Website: home-depot
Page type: customer-info-address
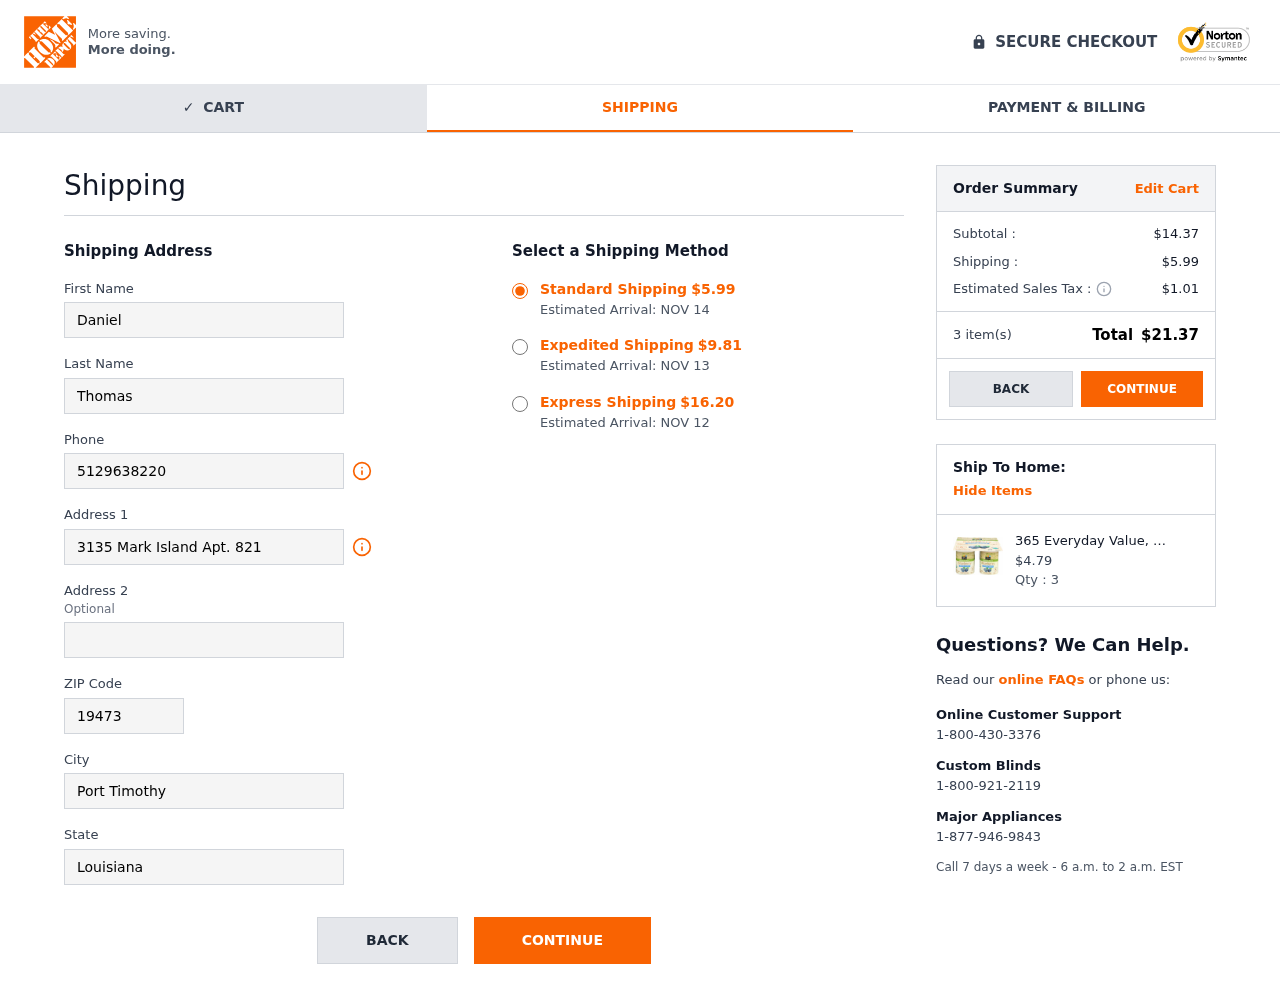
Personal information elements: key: PII_CITY
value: Port Timothy
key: PII_FIRSTNAME
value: Daniel
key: PII_LASTNAME
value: Thomas
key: PII_PHONE
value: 5129638220
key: PII_POSTCODE
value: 19473
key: PII_STATE
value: Louisiana
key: PII_STREET
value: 3135 Mark Island Apt. 821
Product elements: key: PRODUCT1_NAME
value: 365 Everyday Value, Organic Whole Milk Yogurt, Blueberry, 6 ct
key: PRODUCT1_PRICE
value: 4.79
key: PRODUCT1_QUANTITY
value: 3
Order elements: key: ORDER_SHIPPING_COST
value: $5.99
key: ORDER_DELIVERY_DATE
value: Estimated Arrival: NOV 14
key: ORDER_SHIPPING_COST_EXPEDITED
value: $9.81
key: ORDER_DELIVERY_DATE_EXPEDITED
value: Estimated Arrival: NOV 13
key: ORDER_SHIPPING_COST_EXPRESS
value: $16.20
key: ORDER_DELIVERY_DATE_EXPRESS
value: Estimated Arrival: NOV 12
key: ORDER_SUBTOTAL
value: $14.37
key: ORDER_TAX
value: $1.01
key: ORDER_NUM_ITEMS
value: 3 item(s)
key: ORDER_TOTAL
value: $21.37